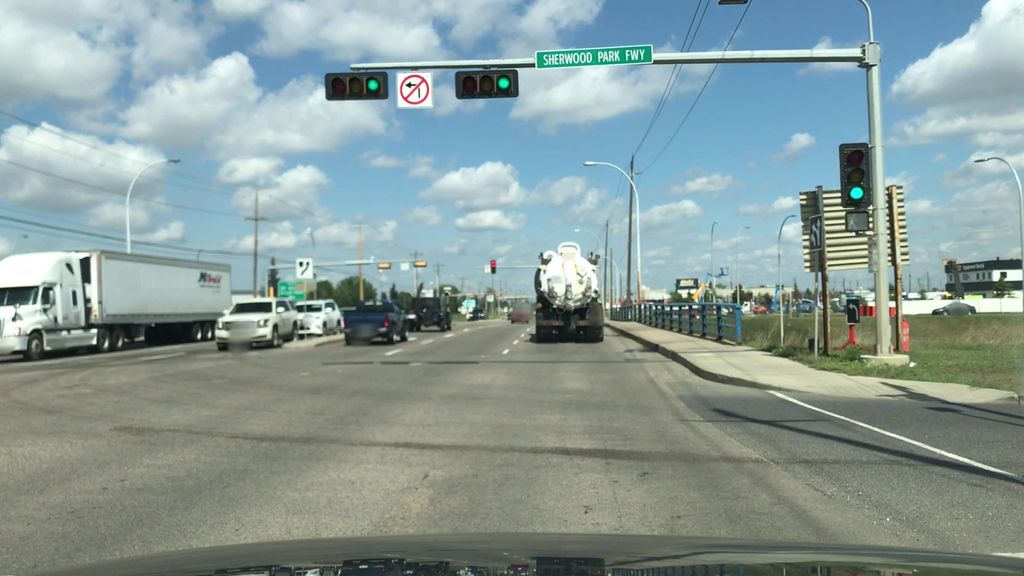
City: edmonton